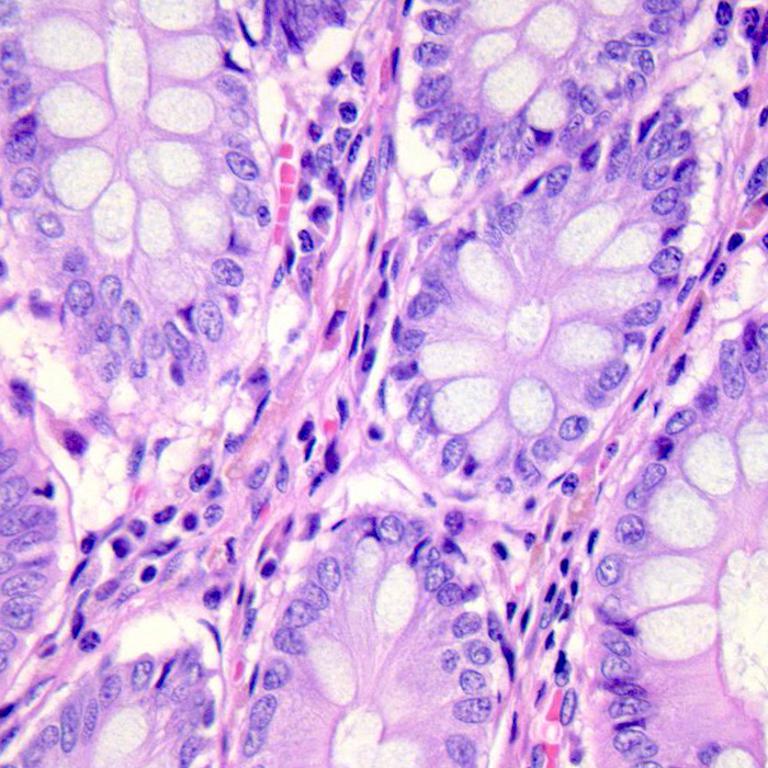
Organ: colon
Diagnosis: benign